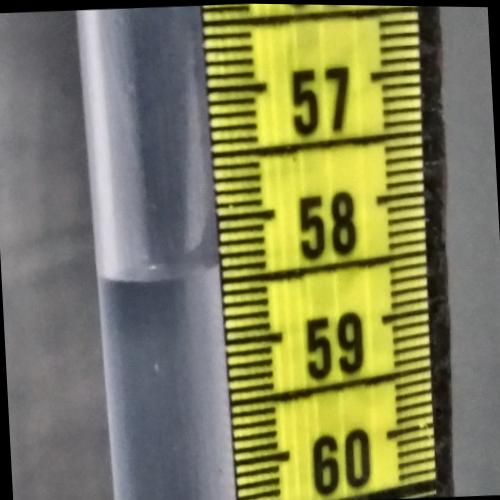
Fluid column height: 58.4 cm